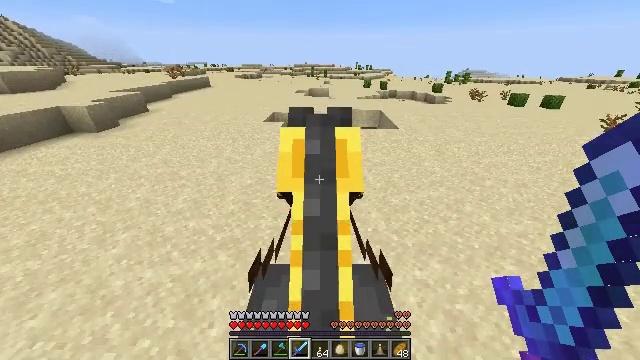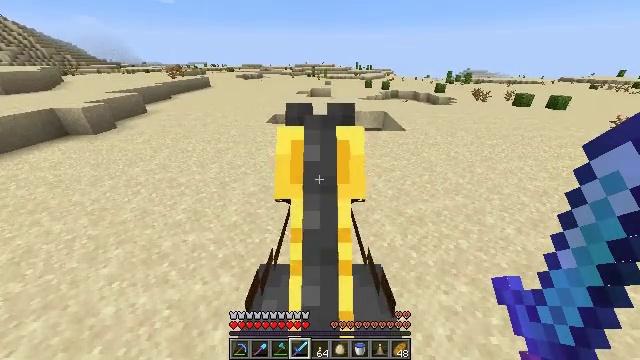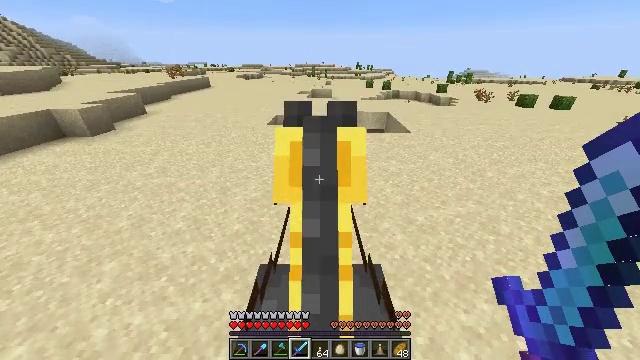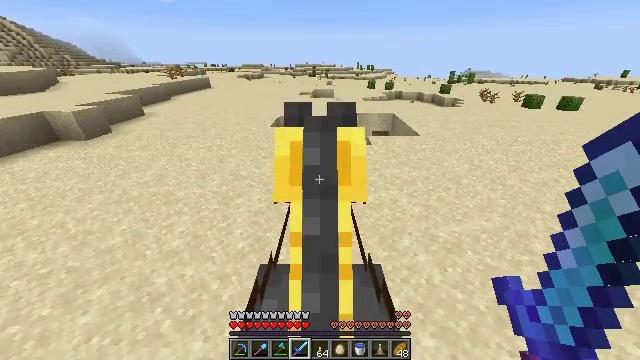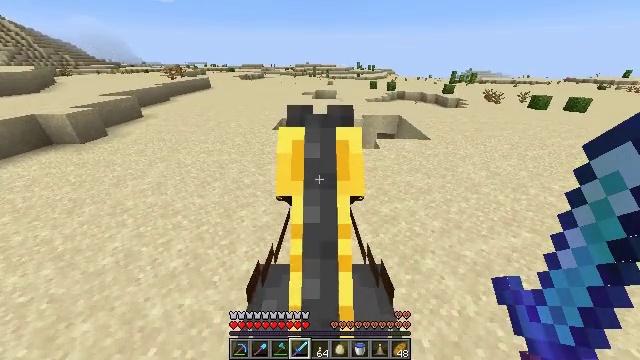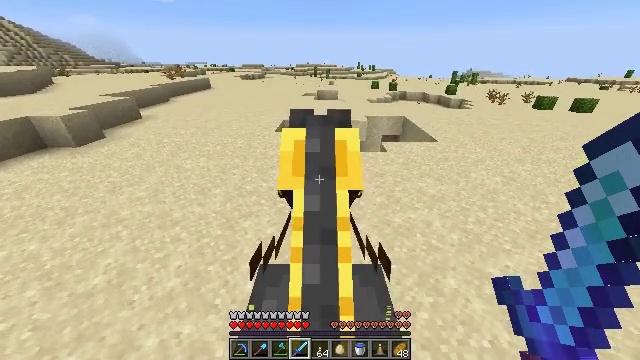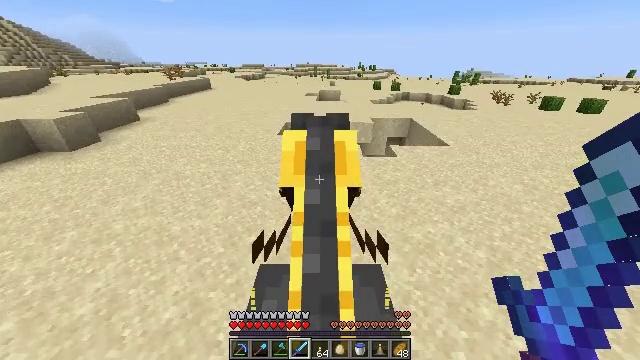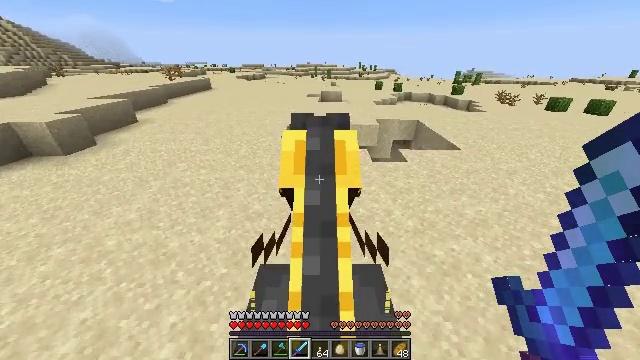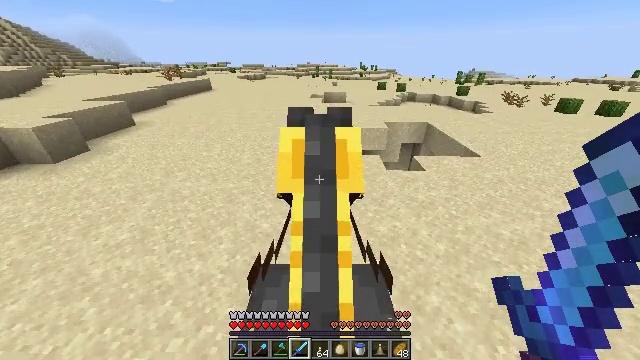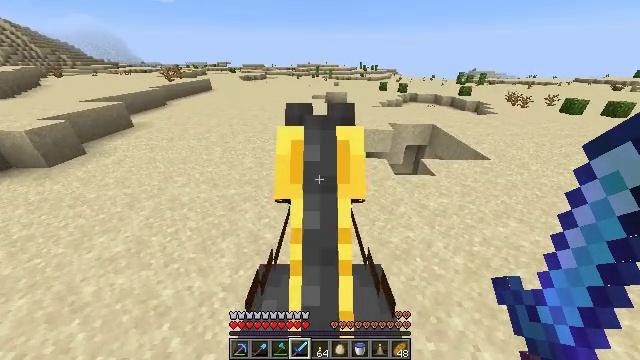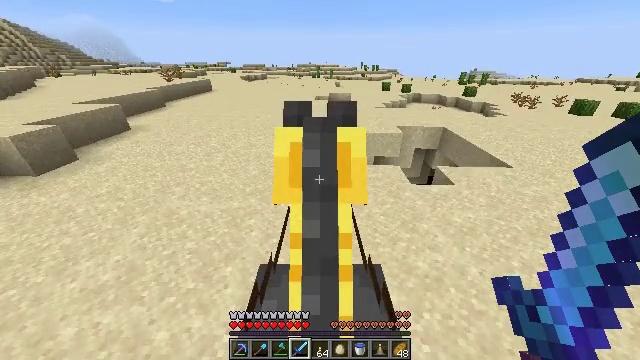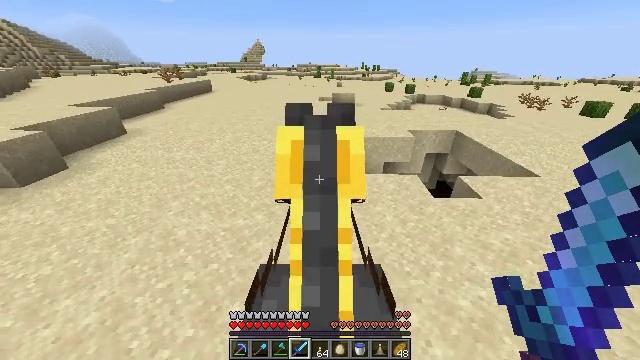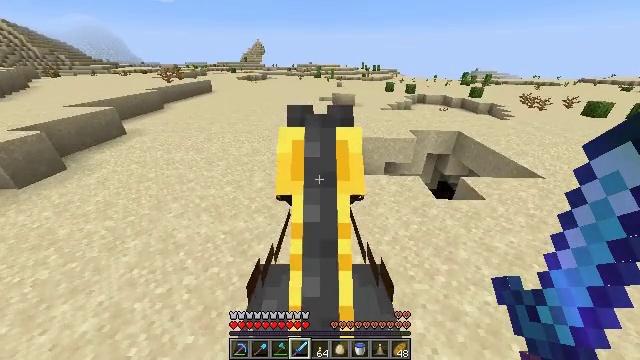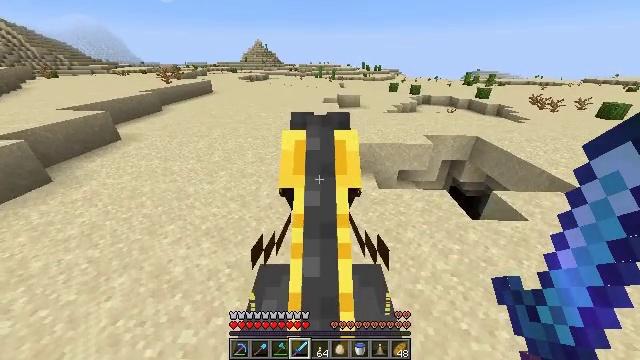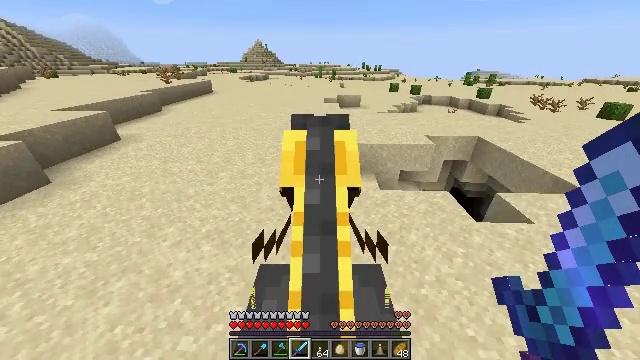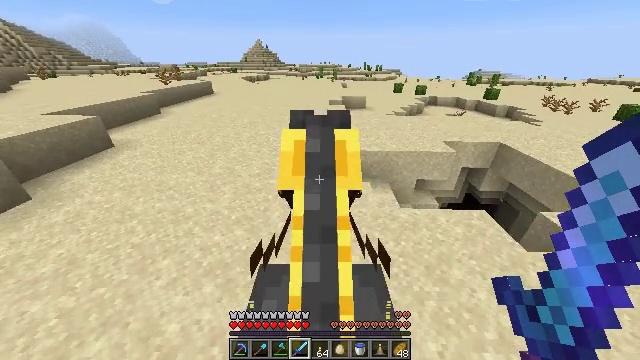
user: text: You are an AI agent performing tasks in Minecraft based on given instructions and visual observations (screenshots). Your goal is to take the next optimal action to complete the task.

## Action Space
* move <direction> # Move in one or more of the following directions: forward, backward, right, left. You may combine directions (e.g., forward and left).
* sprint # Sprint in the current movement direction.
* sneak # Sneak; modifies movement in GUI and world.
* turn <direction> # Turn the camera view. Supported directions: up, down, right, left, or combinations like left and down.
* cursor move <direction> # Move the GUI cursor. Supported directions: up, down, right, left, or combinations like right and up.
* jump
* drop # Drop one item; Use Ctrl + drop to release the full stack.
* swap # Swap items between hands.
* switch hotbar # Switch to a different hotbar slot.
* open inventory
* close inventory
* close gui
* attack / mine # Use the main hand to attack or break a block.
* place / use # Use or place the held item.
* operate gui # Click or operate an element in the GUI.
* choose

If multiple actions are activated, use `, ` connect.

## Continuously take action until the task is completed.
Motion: motion action
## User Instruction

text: Collect sandstone by mining.
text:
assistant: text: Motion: move forward and move left, sprint
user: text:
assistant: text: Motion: move forward and move left, sprint
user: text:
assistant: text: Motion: move forward and move left, sprint
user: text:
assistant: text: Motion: move forward and move left, sprint
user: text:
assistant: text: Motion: move forward and move left, sprint
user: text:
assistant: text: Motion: move forward and move left, sprint
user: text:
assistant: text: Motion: move forward and move left, sprint
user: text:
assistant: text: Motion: move forward and move left, sprint
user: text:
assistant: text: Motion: move forward and move left, sprint
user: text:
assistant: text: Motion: move forward and move left, sprint
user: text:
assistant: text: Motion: move forward and move left, sprint
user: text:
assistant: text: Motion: move forward and move left, sprint
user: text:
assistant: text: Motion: move forward and move left, sprint
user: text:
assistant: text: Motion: move forward and move left, sprint
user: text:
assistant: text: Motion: move forward and move left, sprint
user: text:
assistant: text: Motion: move forward and move left, sprint
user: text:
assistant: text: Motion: move forward and move left, sprint
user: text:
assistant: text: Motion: move forward and move left, sprint
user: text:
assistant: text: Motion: move forward and move left, sprint
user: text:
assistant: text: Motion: move forward and move left, sprint
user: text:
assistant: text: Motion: move forward and move left, sprint
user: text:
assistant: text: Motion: move forward and move left, sprint
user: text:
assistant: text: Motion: move forward and move left, sprint
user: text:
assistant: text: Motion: move forward and move left, sprint
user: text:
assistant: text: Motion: move forward and move left, sprint
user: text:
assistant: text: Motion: move forward and move left, sprint
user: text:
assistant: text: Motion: move forward and move left, sprint, turn right and down
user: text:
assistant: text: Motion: move forward and move left, sprint, turn right and down
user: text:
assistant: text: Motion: move forward and move left, sprint, turn right and down
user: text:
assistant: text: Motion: move forward and move left, sprint, turn right